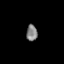
Tissue: prostate
Cell type: T cells
Senescence score: 0.8337
Nuclear area (px): 175
Mean DAPI intensity: 128.766